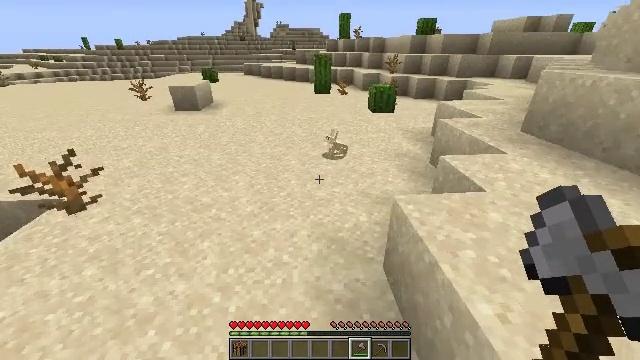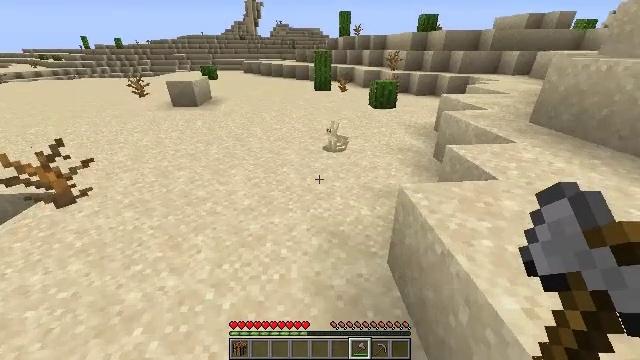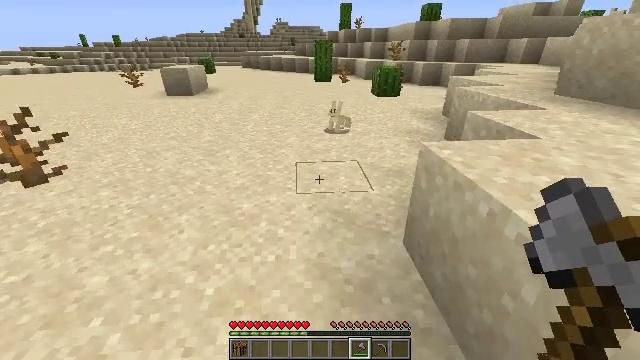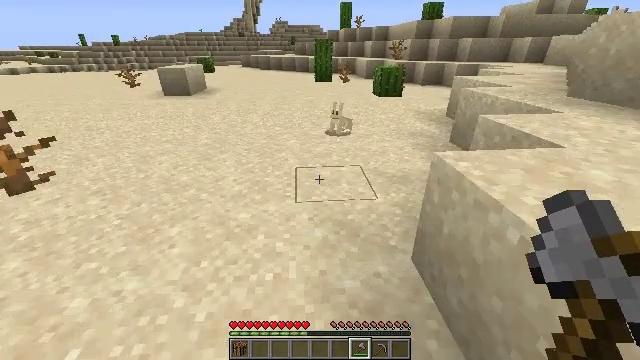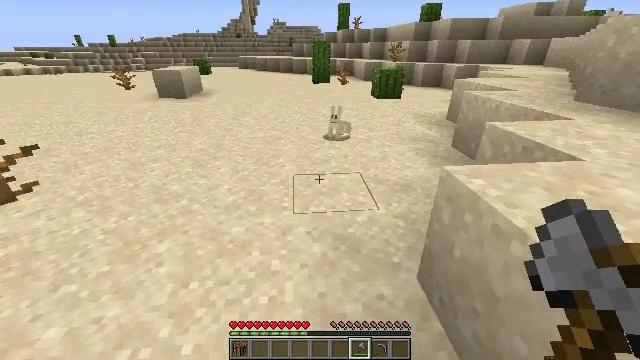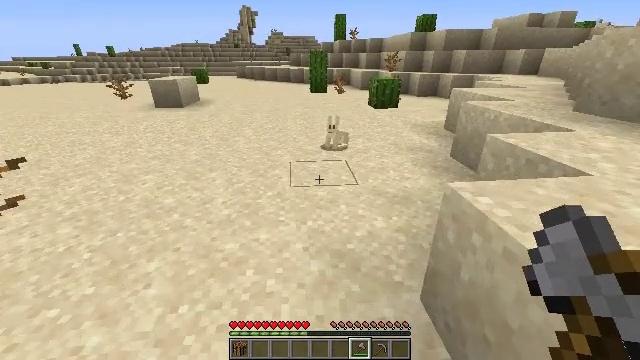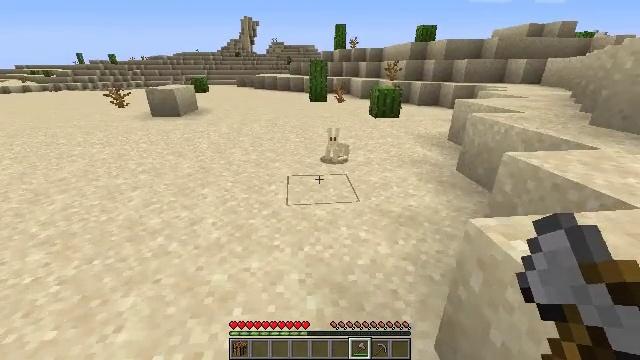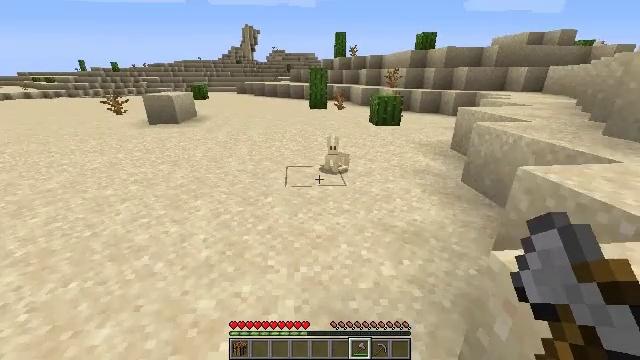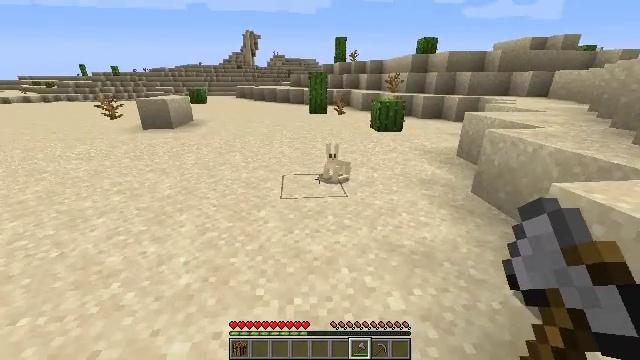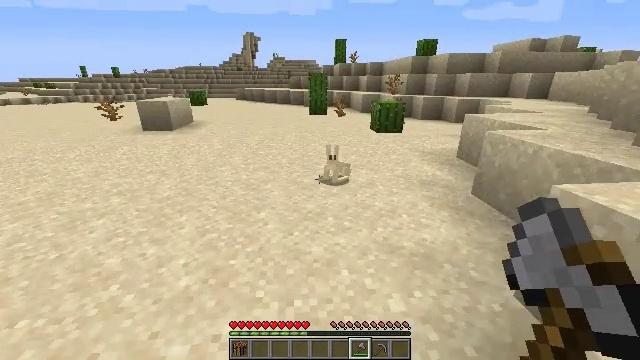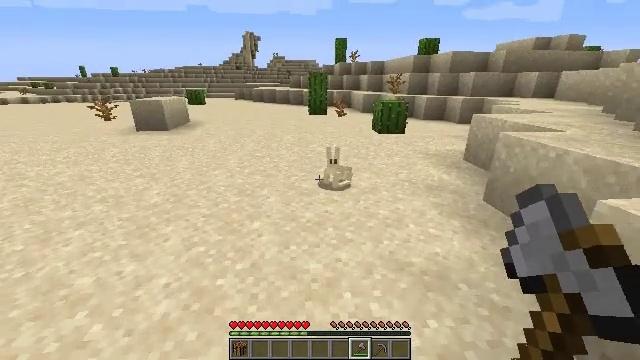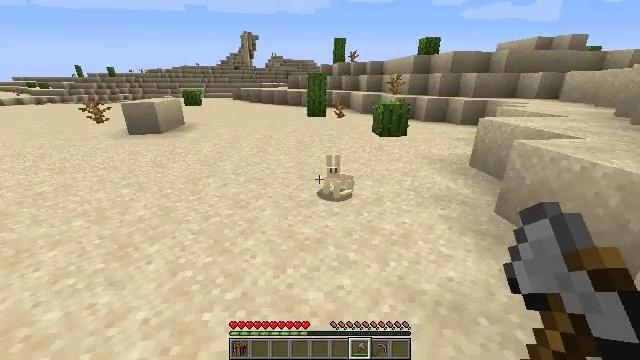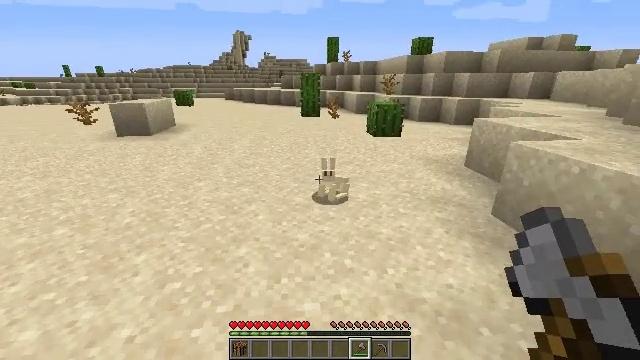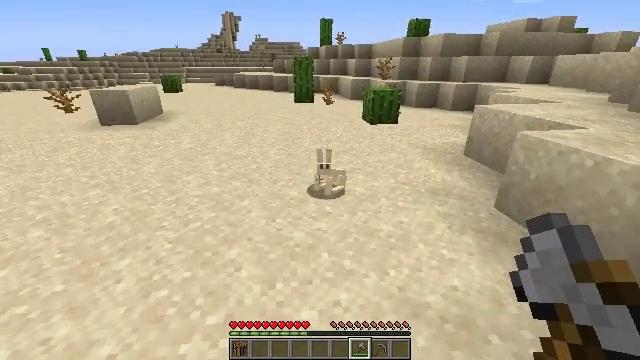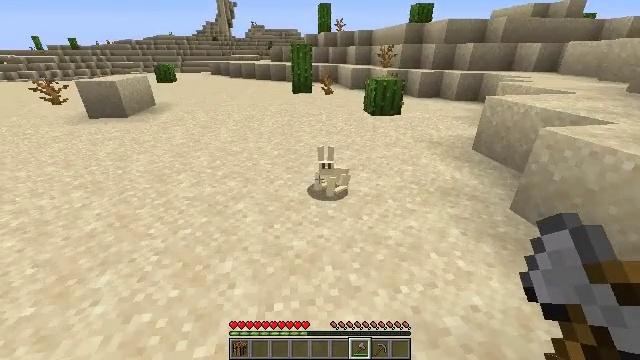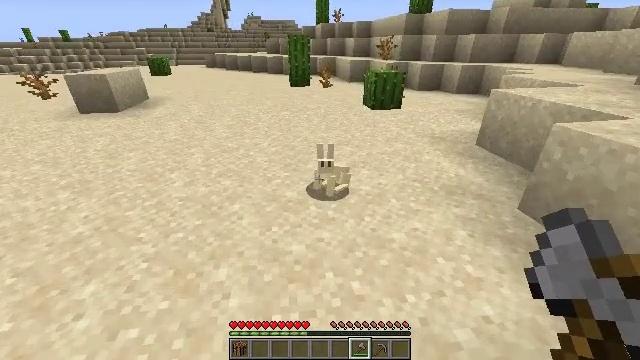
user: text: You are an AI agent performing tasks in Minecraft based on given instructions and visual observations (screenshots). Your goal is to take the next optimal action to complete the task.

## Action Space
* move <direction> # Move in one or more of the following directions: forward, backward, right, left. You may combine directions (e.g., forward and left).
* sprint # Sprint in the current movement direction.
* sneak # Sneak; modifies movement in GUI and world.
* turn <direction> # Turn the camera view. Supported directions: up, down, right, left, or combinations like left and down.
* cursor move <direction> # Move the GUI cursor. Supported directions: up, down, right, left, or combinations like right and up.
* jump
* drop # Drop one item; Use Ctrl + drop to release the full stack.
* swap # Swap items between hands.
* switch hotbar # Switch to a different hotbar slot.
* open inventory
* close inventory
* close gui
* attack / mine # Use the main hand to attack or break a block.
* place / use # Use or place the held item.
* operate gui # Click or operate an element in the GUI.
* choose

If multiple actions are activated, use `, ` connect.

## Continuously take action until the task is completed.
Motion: motion action
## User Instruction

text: Kill mobs.
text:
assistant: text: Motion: no_op
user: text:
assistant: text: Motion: move forward
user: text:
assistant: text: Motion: move forward
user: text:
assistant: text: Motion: move forward
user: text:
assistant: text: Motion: move forward, turn up
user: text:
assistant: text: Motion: move forward, turn up
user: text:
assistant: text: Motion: move forward, turn up
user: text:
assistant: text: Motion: move forward
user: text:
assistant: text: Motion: move forward
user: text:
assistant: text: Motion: move forward
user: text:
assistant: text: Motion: move forward
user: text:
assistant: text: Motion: move forward, turn right
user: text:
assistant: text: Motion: move forward, turn right and down
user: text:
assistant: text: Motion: move forward, turn down
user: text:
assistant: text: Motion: move forward, turn down
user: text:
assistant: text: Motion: move forward, turn right and down
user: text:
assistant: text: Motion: move forward, turn right and down
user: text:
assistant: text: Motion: move forward, turn down
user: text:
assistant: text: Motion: move forward, turn down, attack / mine
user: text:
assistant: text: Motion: move forward, turn down, attack / mine
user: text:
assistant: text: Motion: turn down, attack / mine
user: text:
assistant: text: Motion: attack / mine
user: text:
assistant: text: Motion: no_op
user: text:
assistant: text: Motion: no_op